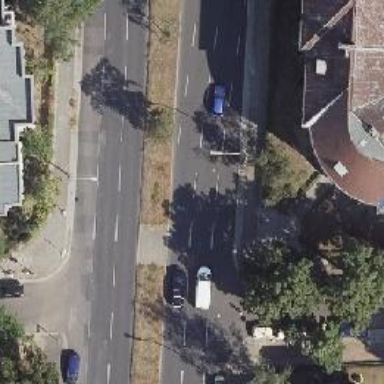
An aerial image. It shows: Footway located on traffic island.